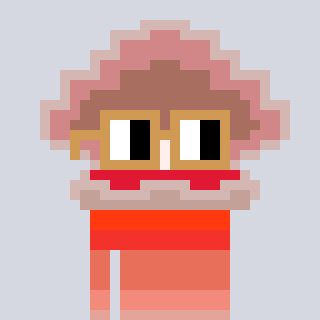
a pixel art character with square brown glasses, a oyster-shaped head and a red-colored body on a cool background